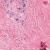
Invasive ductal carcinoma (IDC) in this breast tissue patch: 0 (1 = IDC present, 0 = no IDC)